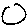
Label: circle